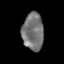
Tissue: skin
Cell type: Epithelial cells
Senescence score: 0.2252
Nuclear area (px): 779
Mean DAPI intensity: 117.126